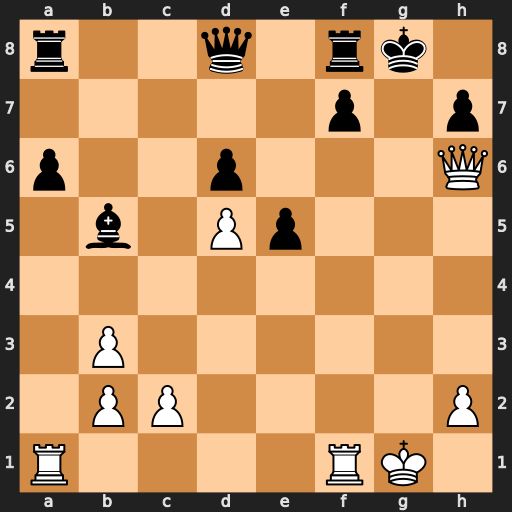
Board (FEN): r2q1rk1/5p1p/p2p3Q/1b1Pp3/8/1P6/1PP4P/R4RK1
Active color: w
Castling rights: -
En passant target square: -
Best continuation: Rf3 Kh8 Rh3 Rg8+ Kh1 Rg7 Rg1 Qf8 Qf6 Kg8 Rxg7+ Qxg7 Rg3